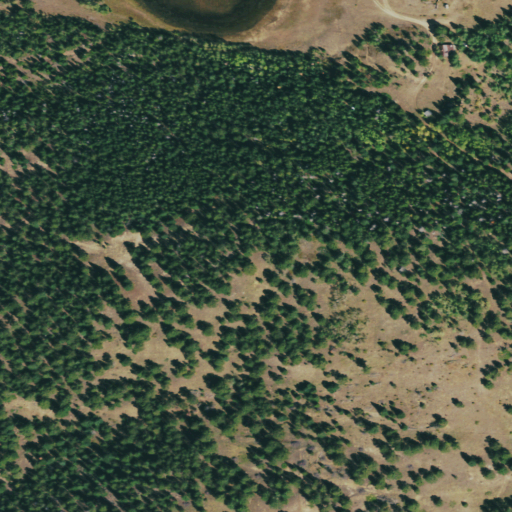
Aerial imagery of mountain in Colorado named Overland Mountain containing evergreen forest, deciduous forest, shrub, open water, and woody wetlands